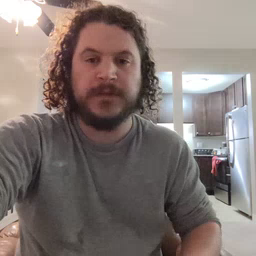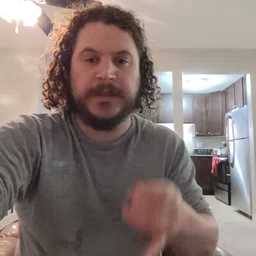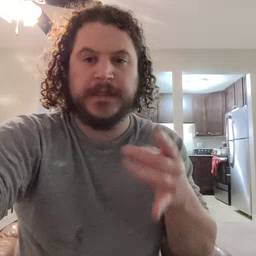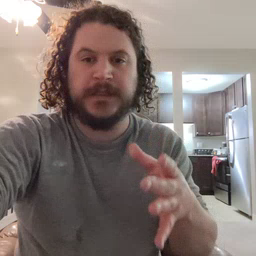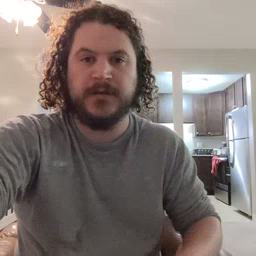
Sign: hate